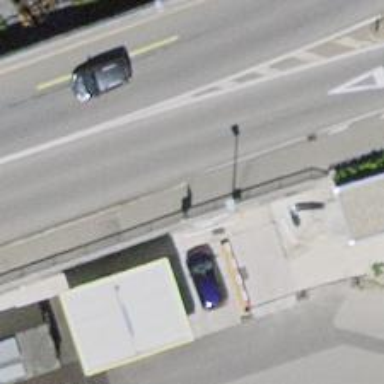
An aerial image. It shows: Bus stop with platform for public transport.